Question: I want to be able to check if user in 'B2' has access to applications in 'A3:A6'.
I have a list of all users and what they have access too, how will I be able to match and compare both lists and place a Yes or No in the table?
Please see the example from the screenshot below:

I've had a look at 'VLookups' etc but any help wouldn't go a miss!
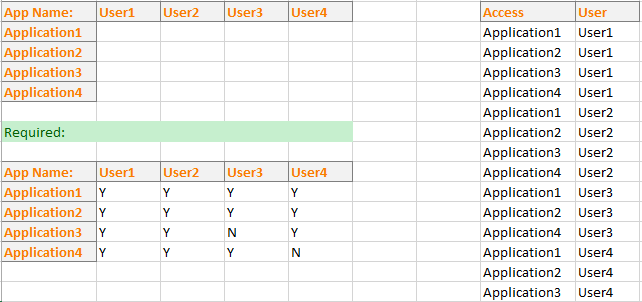
Answer: Use this array formula:
'''
=IF(ISNUMBER(MATCH(B$1&$A2,$H$2:$H$15&$G$2:$G$15,0)),"Y","N")
'''
Being an array formula it needs to be confirmed with Ctrl-Shift-Enter instead of enter when exiting edit mode. If done correctly then Excel will put '{}' around the formula.
<URL>